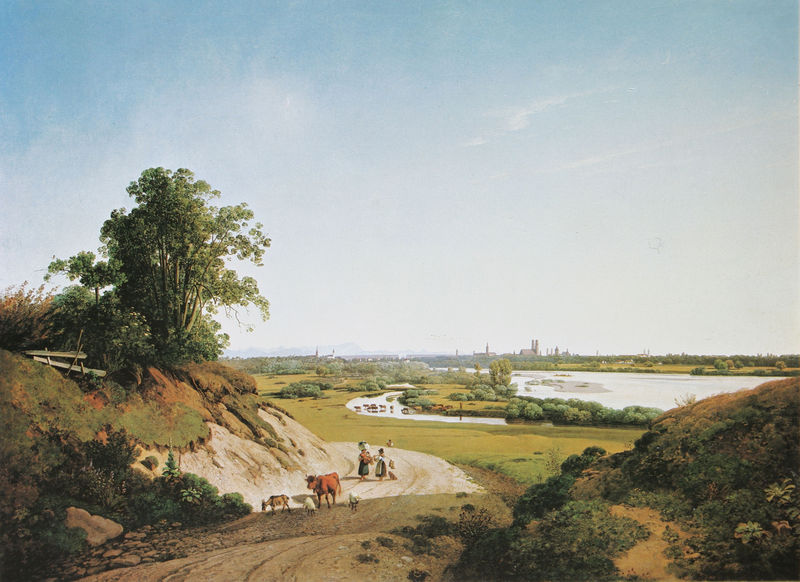
Titel: Blick von Oberföhring auf München
Künstler: Ernst Kaiser
Standort: München
Institution: Städtische Galerie im Lenbachhaus
Schlagwörter: baum, blau, dunkel, gemälde, himmel, mann, schatten, wasser, wolken, bäume, fluss, frauen, grün, kirchturm, landschaft, menschen, ocker, sand, see, stadt, ufer, braun, bunt, frau, hell, hintergrund, holz, licht, männer, strasse, vordergrund, weiss, gras, hund, rot, tiere, weg, wiese, zaun, malerei, mensch, stein, steine, öl, bach, ebene, erde, feld, felder, ferne, horizont, häuser, hügel, kühe, morgen, natur, strauch, vieh, weite, busch, büsche, gatter, gebüsch, gehen, gewässer, kirche, pfad, sonne, sträucher, wiesen, figur, kind, pflanzen, wald, esel, turm, aussicht, sommer, biegung, bäuerin, bäuerinnen, ernte, schürzen, berge, hang, dächer, aue, dunst, eben, herde, kuh, rind, bank, böschung, romantik, bretter, rinder, schaf, weiden, kirchenturm, türme, münchen, moos, wälder, tracht, blauer himmel, isar, geäst, landscahft, siedlung, auen, spaziergänger, hänge, huhn, freundlich, schafe, hirte, hirten, zeige, ziegenbock, ziege, weise, bund, landschaftsausblick, kalb, ziegen, frauenkirche, erdhügel, vorstadt, flussufer, rhein, kuhherde, isarauen, stadtsilouette, flussebene, furt, hirt, überqueren, vordergrun, main, frauendom, au, klasiik, flussau, gasteig, kamilandschaft, stron, flussau#